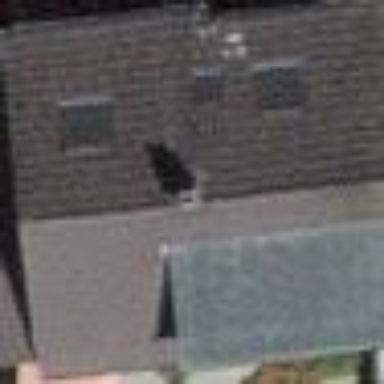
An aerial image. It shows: Semi-detached house with gabled roof.